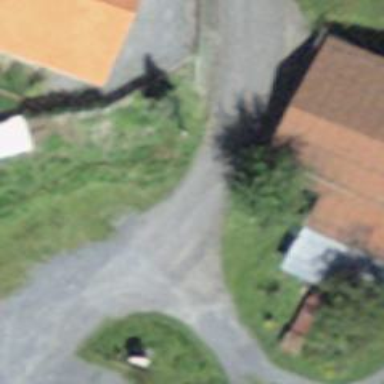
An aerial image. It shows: Well-maintained asphalt residential road with high-grade tracktype.